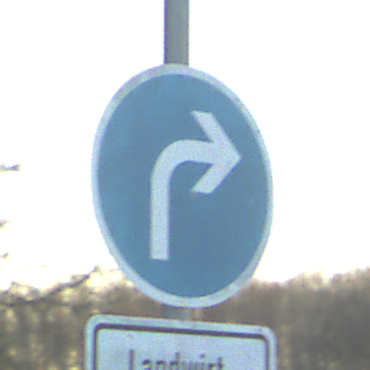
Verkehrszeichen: VorgeschriebeneFahrtrichtungRechts
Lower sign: BesondereFahrzeugeUndTransportgueter6
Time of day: SunriseSunset
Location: Outdoor (Nature)
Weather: Clear
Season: Winter
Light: Natural